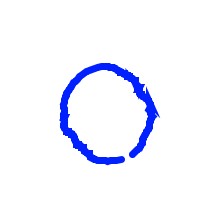
Shape: circle